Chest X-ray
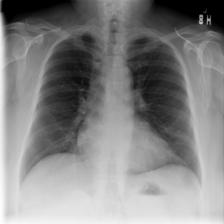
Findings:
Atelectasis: negative
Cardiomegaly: negative
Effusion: negative
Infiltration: negative
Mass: negative
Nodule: negative
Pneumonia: negative
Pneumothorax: negative
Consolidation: negative
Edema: negative
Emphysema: negative
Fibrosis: negative
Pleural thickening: negative
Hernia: negative